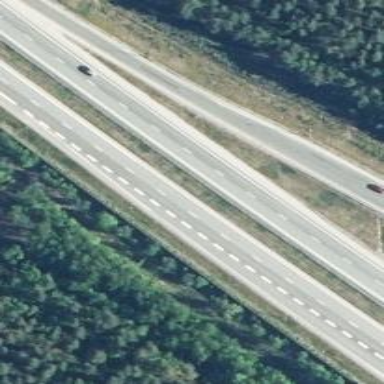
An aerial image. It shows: Asphalt motorway.